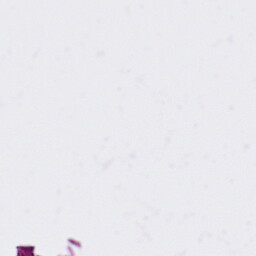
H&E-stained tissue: Ovarian